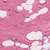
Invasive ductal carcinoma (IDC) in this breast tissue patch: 0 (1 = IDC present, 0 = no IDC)